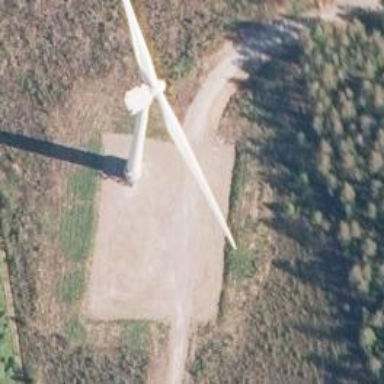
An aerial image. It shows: Wind turbine power generator.